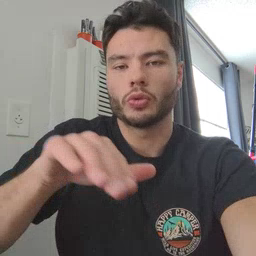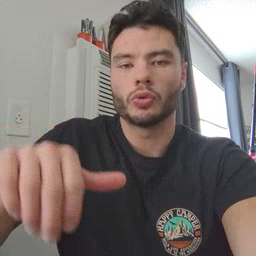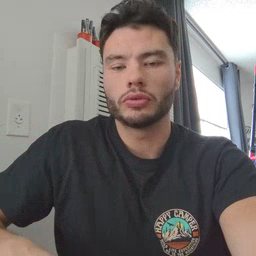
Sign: pool